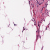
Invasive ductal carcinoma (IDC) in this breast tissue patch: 0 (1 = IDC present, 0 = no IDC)